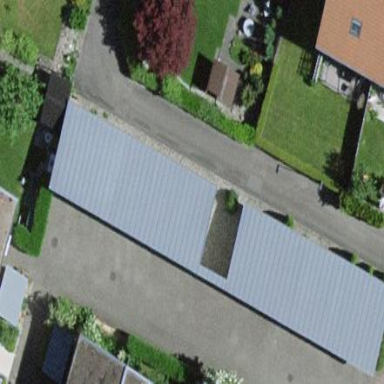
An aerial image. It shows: View of roof of building.